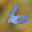
Label: 6